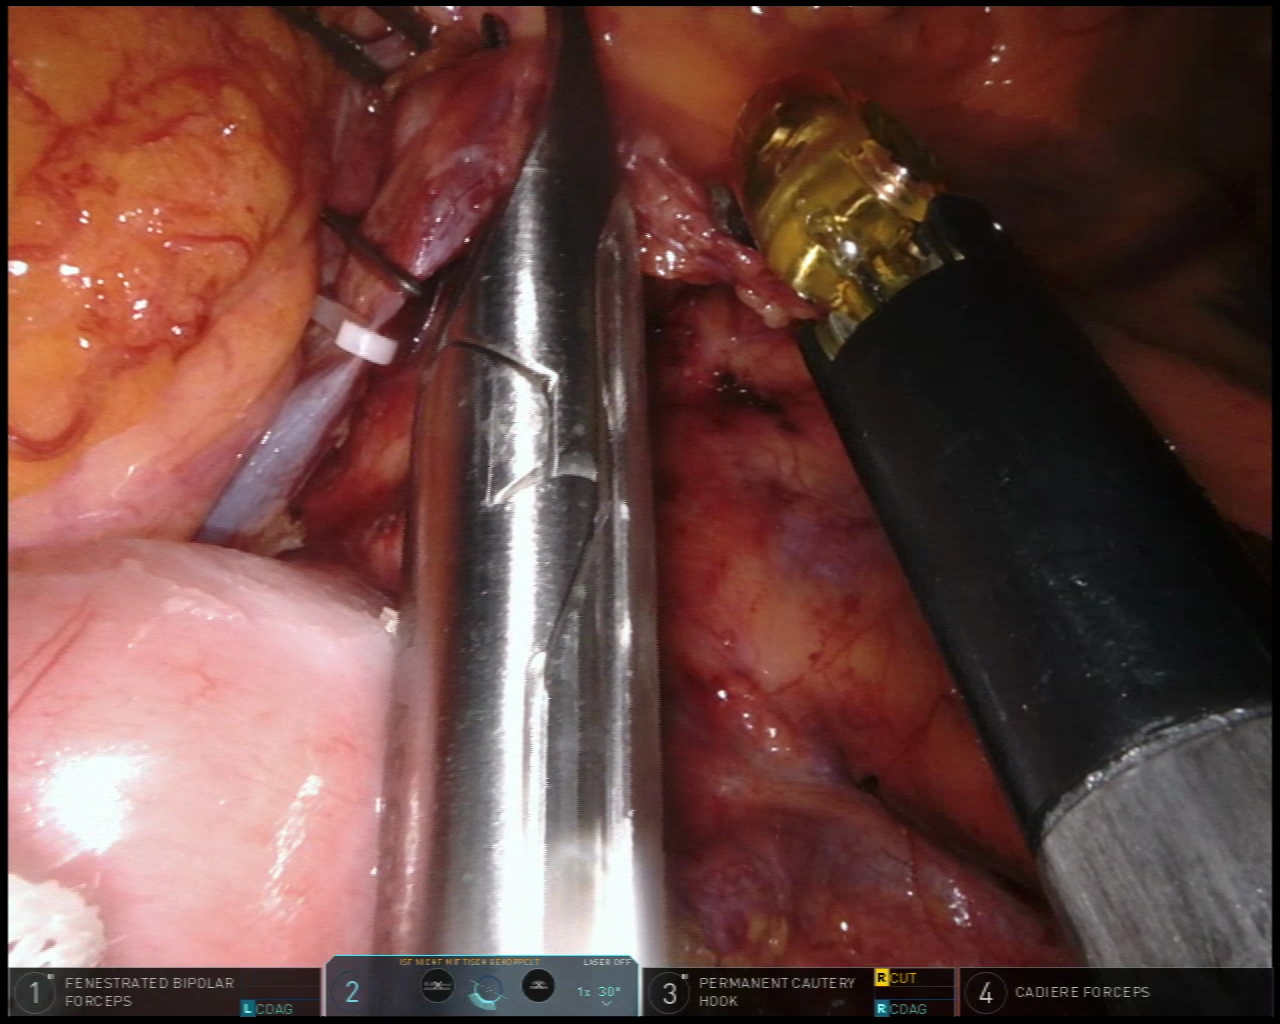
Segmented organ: intestinal_veins
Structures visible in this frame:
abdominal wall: no
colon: no
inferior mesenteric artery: no
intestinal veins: yes
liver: no
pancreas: no
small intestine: yes
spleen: no
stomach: no
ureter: no
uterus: no
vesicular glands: no